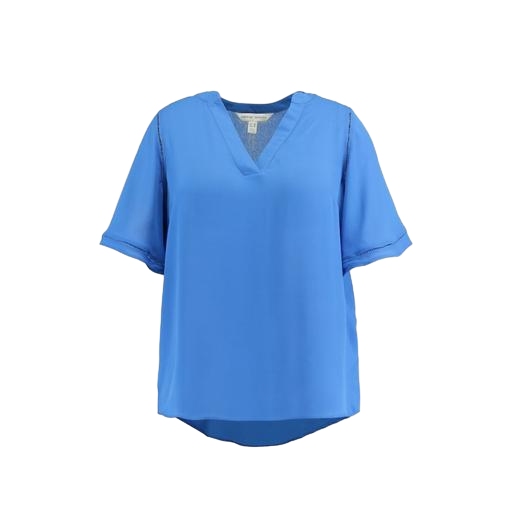
blue v-neck top only macy, blue v-neck t-shirt only macy, blue short-sleeve blouse, white background